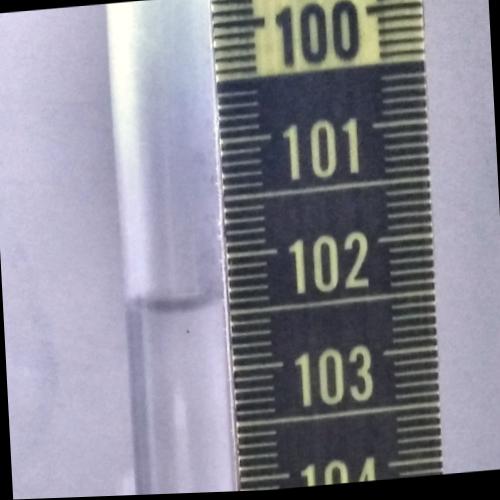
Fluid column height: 102.4 cm